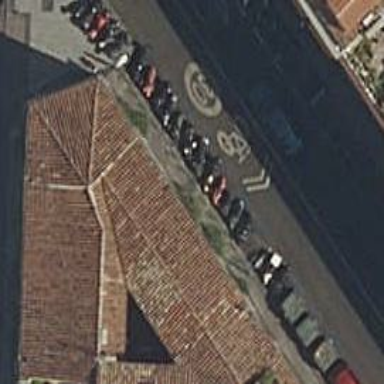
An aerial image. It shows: Motorcycle parking area.